Question: I created a comments system in my app which is now attached to my 'articles->view'. One of the features of the comments controller is to be able to allow users to respond to a comment (one level) and being able to create many children comments for a particular comment. Everything is connected thru parent_id.
Right now, when I open an article I use 'foreach $comments as $comment' to retrieve all comments related to the article and in 'articles_controller.php' I assign the '$comments' variable to 'find' all comments related to the article.
What is the best way to get the children comments of '$comment' and display it on my view?
The way I am approaching it is to have a function that returns a list of children comments based on '$comments->id' and display it under '$comment' per figure below... This seems to be time consuming as a call will be made to this function(ie. 'childrenComments($id)') for each comment and can definitely bog down the server.
Does anyone know of a better way to use the 'parent_id' relation and save some CPU time?

thank you all for your help.
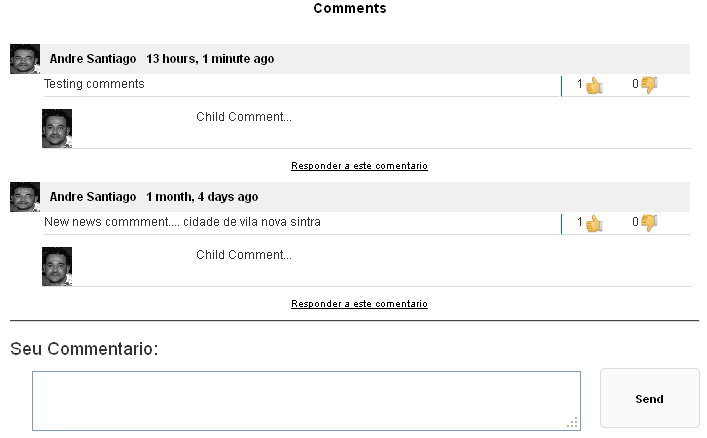
Answer: I could not figure out how to do this, maybe the right way, so I opted to use elements to accomplish this. Basically, at each iteration of 'foreach $comments', I make a call to 'childrenComments' element to check if there are children comments for the current '$comment['Comment']['id']'. If there are comments, I use for each to display each comment below its parent comment. See some code below....
Code in articles_controller.php
'''
function childrenComments($id = null){
$comments = $this->Article->Comment->find(
'all',
array(
'fields' => array(
'Comment.id',
'Comment.comment',
'User.username',
'User.image'
),
'conditions' => array(
'Comment.parent_id =' => $id,
'Comment.approved =' => 1
)
)
);
return $comments;
}
'''
Element childrenComments.ctp
'''
<div style="width:100%;">
<div>
<?php
$childrenComments = $this->requestAction('/articles/childrenComments/'.$id);
foreach ($childrenComments as $childrenComment){
?>
<table cellpadding=0 cellspacing=0>
<tr>
<td>
<img style="width:30px;margin-right:5px" src="<?php echo $childrenComment['User']['image'];?>">
</td>
<td width=100% style="padding-left:10px;">
<?php
echo $childrenComment['Comment']['comment'];
?>
</td>
</tr>
</table>
<?php
}
?>
</div>
'''
Code in my /articles/view.ctp
'''
<?php
foreach($comments as $comment){
...
//Code are placed here to display each parent comment
...
//This will iterate and display all children comments
echo $this->element('childrenComments',array('id' => $comment['Comment']['id']));
}
?>
'''
And the result is: